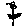
Label: flower